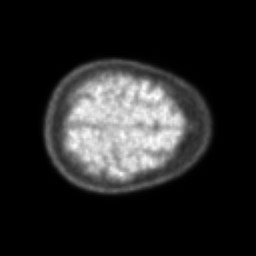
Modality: PET
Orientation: axial
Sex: female
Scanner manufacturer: ge